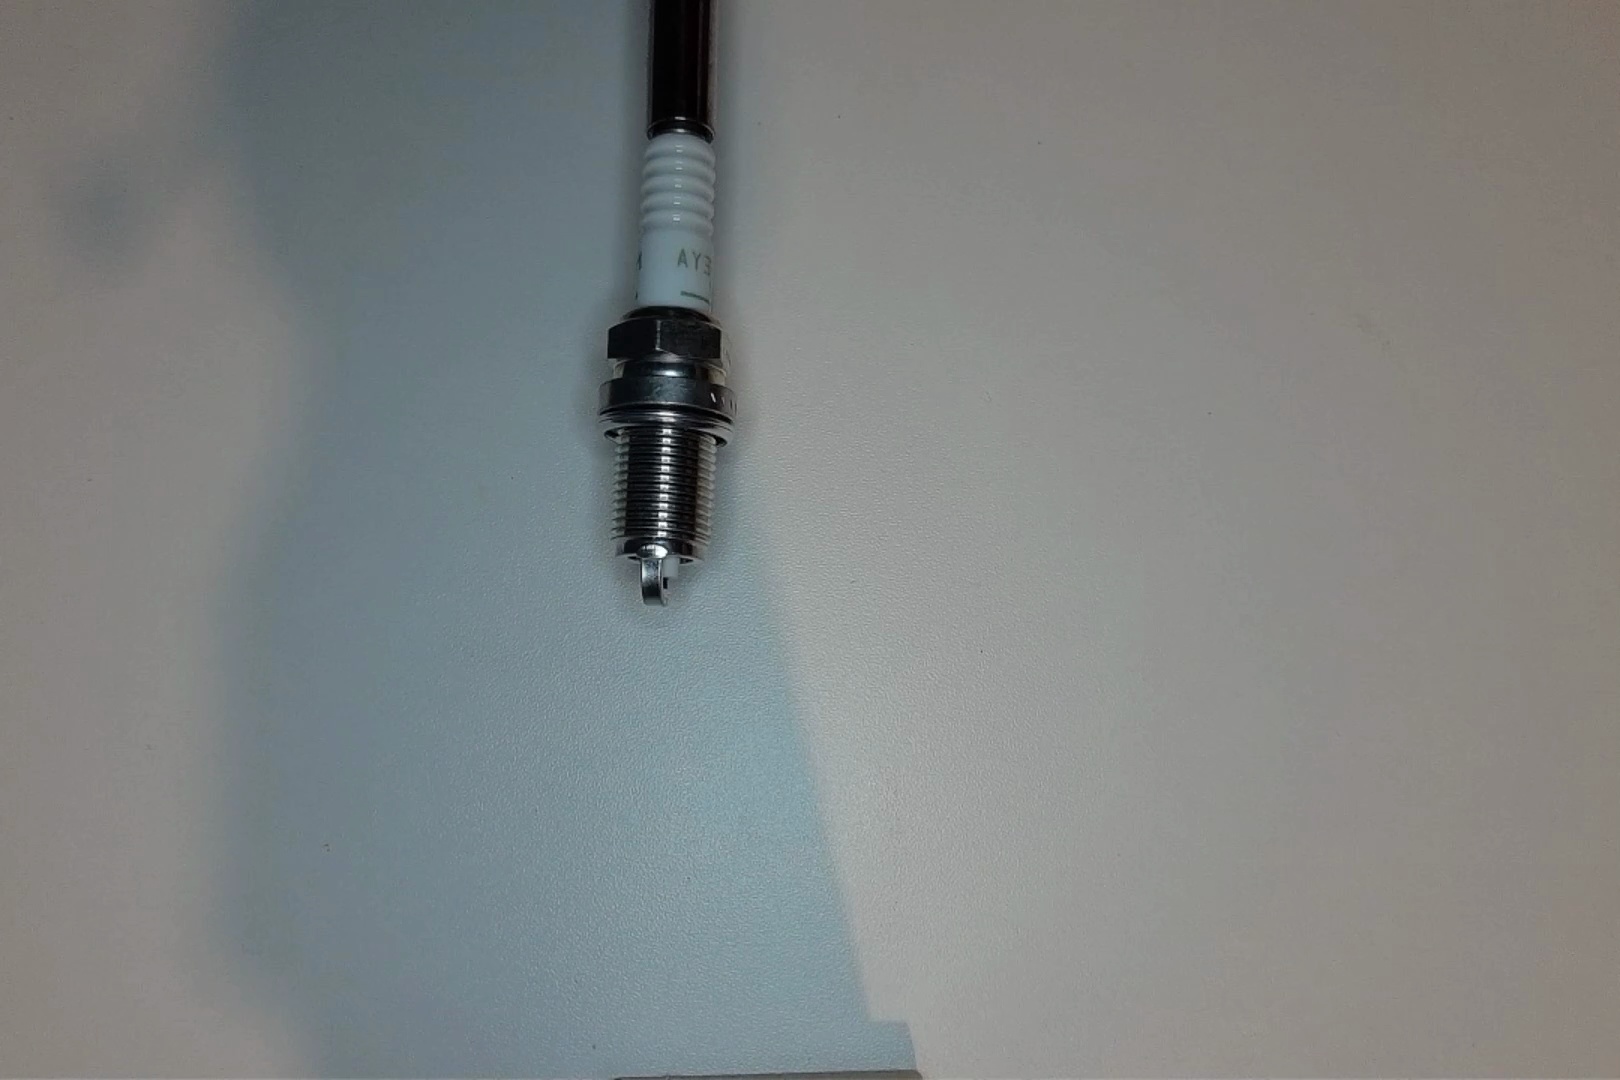
Label: no anomaly